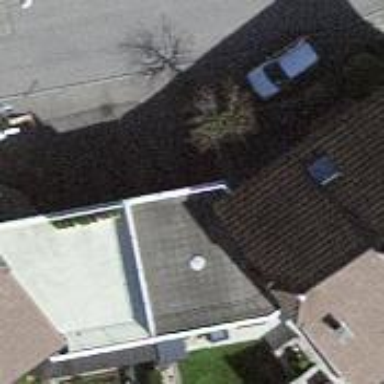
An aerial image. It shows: Group of garages.